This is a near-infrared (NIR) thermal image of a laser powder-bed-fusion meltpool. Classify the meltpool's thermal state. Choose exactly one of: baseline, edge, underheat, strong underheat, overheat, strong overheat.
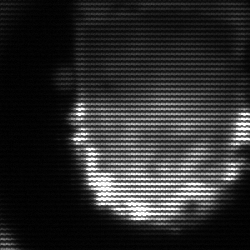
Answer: baseline